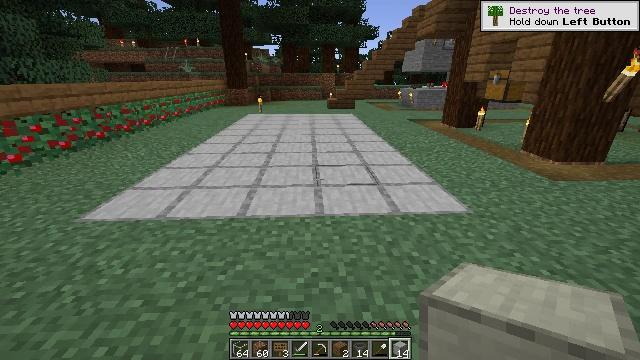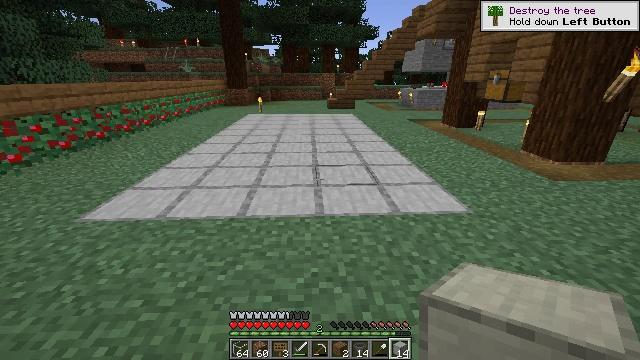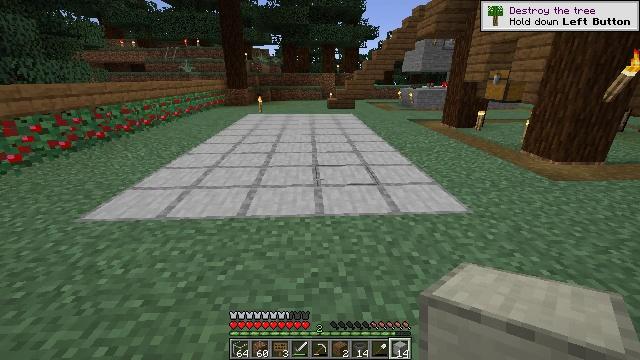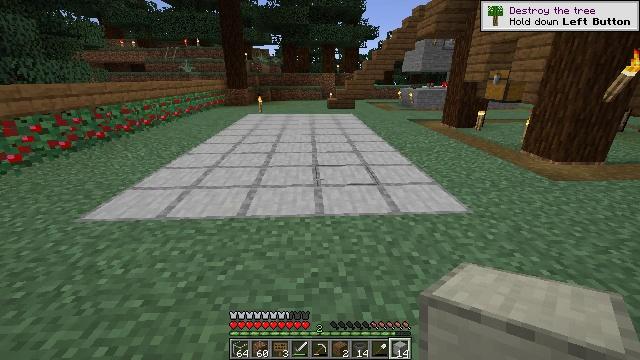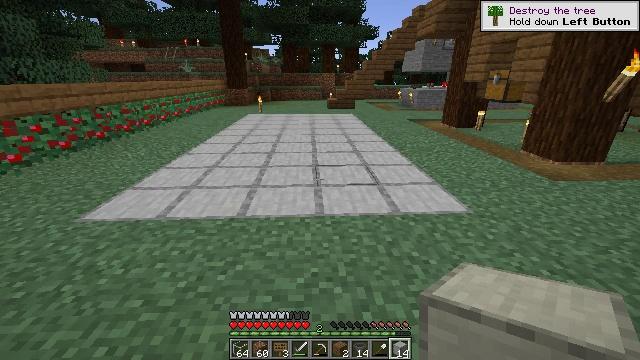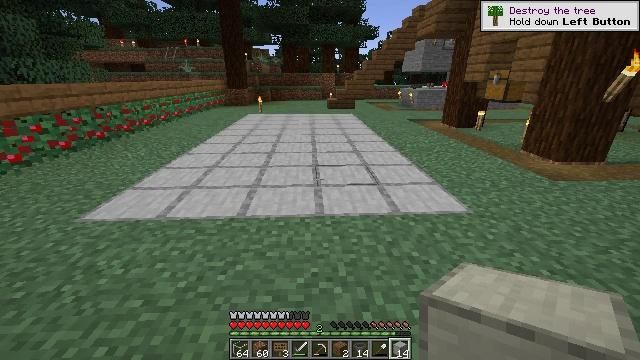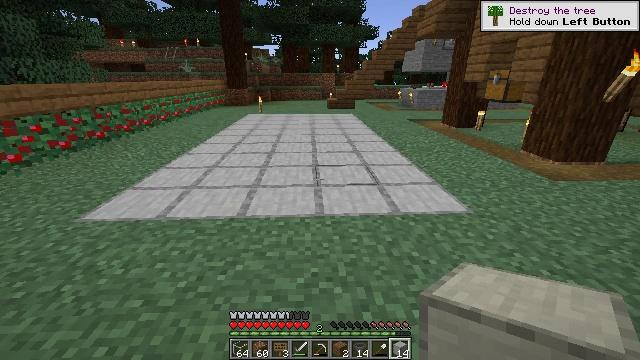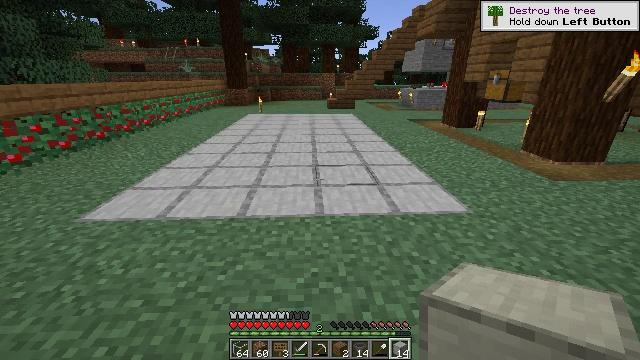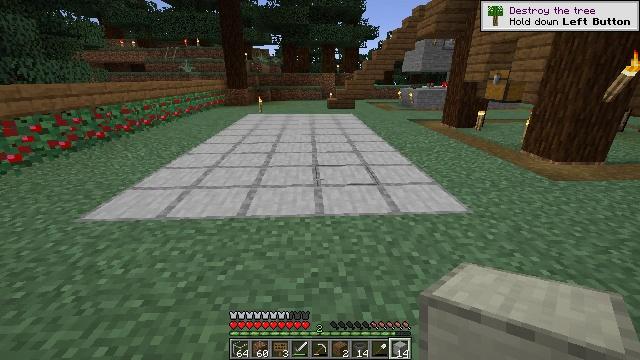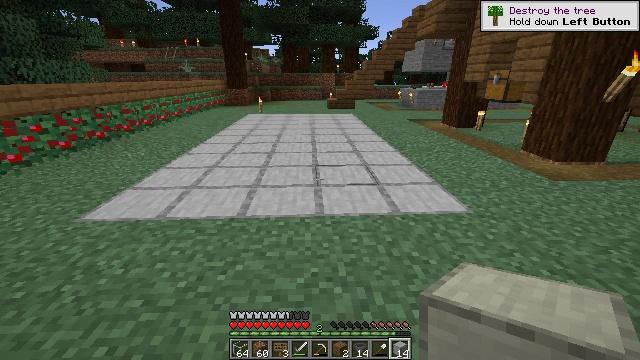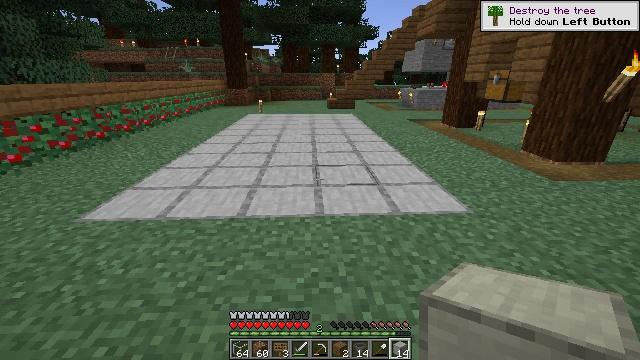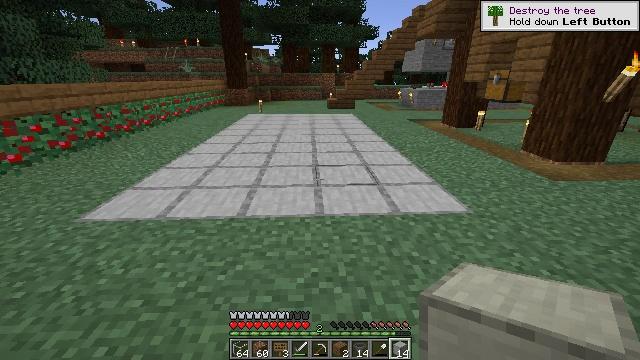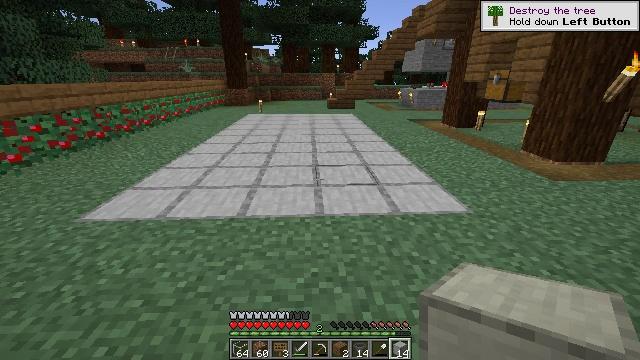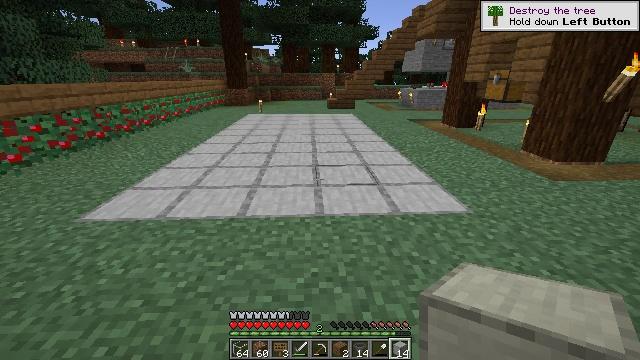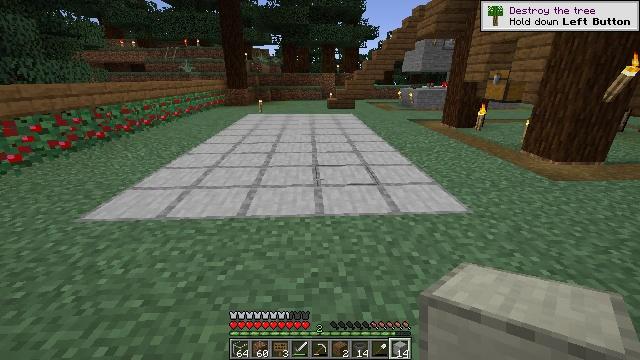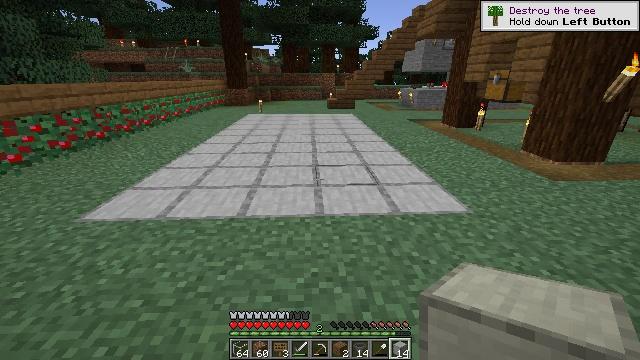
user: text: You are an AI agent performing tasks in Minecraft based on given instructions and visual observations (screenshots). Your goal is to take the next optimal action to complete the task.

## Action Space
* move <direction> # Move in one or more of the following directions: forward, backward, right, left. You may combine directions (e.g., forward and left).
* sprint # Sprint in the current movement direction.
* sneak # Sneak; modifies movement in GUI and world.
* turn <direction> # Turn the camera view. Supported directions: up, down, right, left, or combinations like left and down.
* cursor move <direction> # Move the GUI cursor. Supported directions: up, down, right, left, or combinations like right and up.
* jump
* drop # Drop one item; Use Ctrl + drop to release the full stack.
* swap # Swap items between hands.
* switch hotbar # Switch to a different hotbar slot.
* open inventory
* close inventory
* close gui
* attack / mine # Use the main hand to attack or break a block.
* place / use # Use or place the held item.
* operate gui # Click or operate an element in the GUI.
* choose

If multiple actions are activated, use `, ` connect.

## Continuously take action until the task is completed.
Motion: motion action
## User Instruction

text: Attack the smooth stone block to break it.
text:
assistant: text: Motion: no_op
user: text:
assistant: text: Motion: no_op
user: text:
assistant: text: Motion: no_op
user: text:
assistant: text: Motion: no_op
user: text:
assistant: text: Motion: no_op
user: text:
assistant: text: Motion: no_op
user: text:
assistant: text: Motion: no_op
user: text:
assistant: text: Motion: no_op
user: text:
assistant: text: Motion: no_op
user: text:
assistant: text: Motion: no_op
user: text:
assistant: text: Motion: no_op
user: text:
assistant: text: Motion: no_op
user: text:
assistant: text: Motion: no_op
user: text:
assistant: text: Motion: no_op
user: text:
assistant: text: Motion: no_op
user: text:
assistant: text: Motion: no_op
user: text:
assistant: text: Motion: no_op
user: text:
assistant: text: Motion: no_op
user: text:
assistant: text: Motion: no_op
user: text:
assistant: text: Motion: no_op
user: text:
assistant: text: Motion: no_op
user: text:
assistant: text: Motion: no_op
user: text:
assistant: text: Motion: no_op
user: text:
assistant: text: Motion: no_op
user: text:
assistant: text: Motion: no_op
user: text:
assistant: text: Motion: no_op
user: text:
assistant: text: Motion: no_op
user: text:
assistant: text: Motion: no_op
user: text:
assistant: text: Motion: no_op
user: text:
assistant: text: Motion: no_op